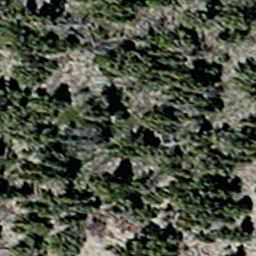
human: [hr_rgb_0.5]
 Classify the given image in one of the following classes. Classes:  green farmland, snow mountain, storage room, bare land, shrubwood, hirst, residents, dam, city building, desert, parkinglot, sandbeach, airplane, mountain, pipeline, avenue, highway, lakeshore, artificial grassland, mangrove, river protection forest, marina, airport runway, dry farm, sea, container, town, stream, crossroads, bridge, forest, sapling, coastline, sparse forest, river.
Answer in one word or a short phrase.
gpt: sparse forest